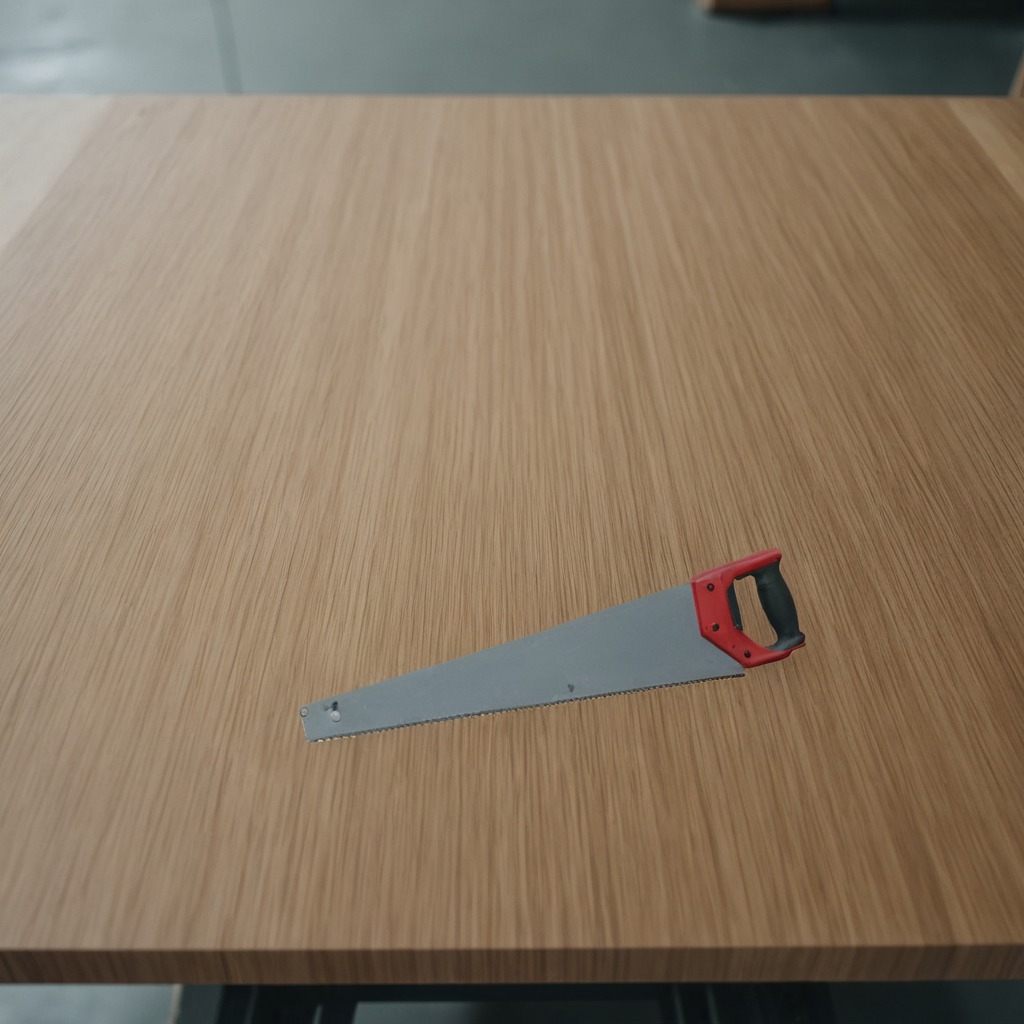
A handheld metal saw lies on a workbench inside a coastal fishing gear workshop.